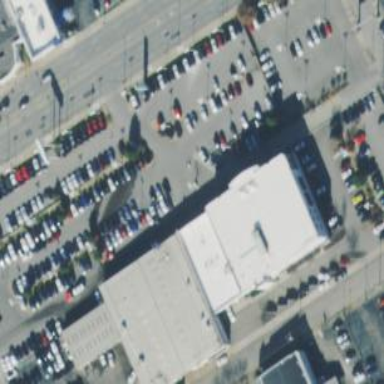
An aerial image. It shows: Shop that sells cars.